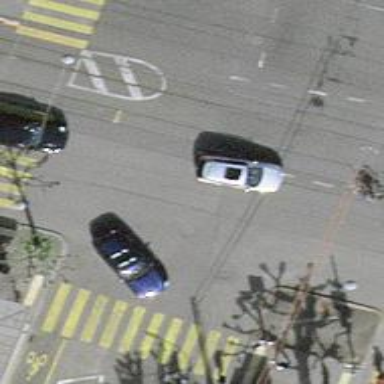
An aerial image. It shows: Road with traffic signals.